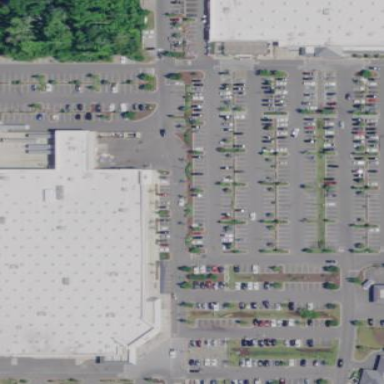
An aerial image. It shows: Retail area.